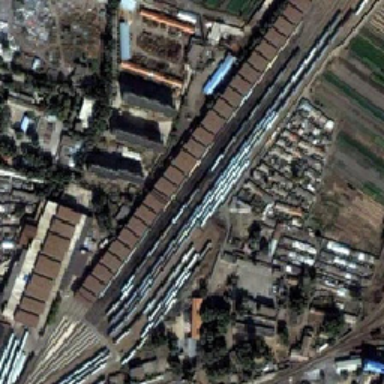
The next few trains are next to the long rectangular building .